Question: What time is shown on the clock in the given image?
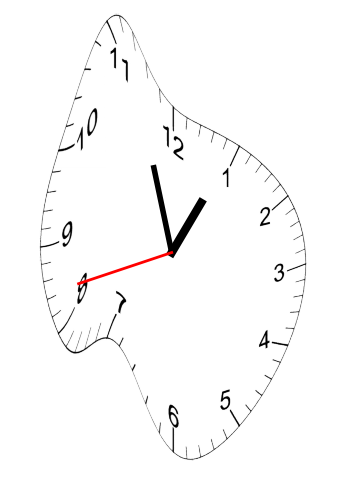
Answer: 12:56:42